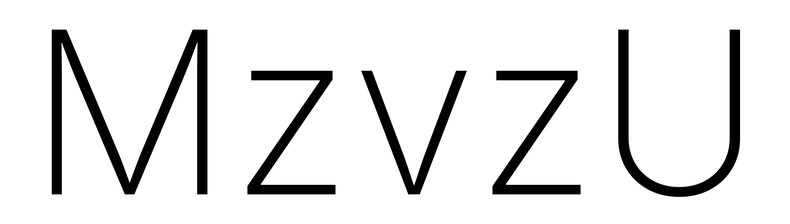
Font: Inter_ExtraLight